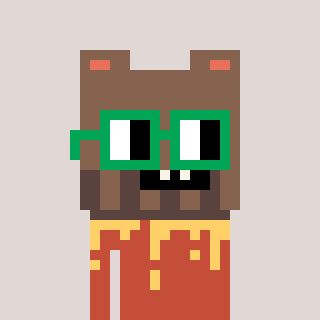
a pixel art character with square green glasses, a bear-shaped head and a rust-colored body on a warm background